Question:
How is it possible to create gradient for dynamic number in Android app?
E.g. TextView or Button with text is used.
(simple solution is a favorite)
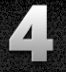
Answer: Try this
'''
TextView Textview1 = new TextView(this);
Shader textShader=new LinearGradient(0, 0, 0, 20,
new int[]{Color.GREEN,Color.BLUE},
new float[]{0, 1}, TileMode.CLAMP);
Textview1.getPaint().setShader(textShader);
'''